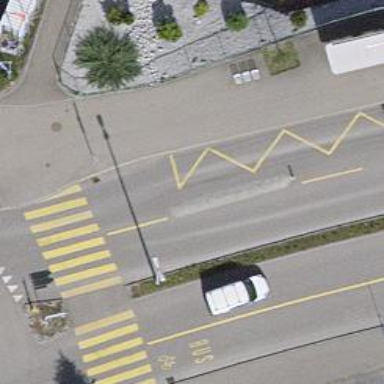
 there is cycleway marked as ""share_busway""."